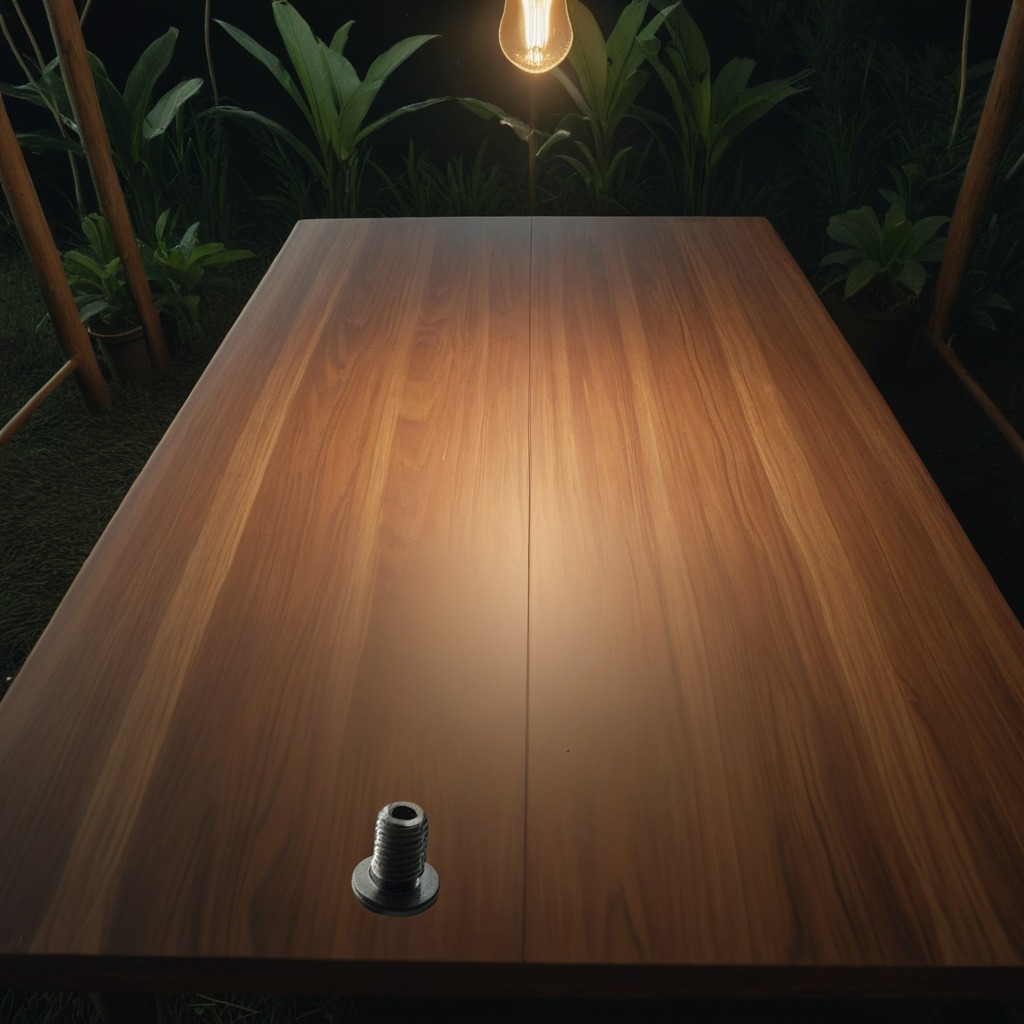
A metal screw lies on a wooden table inside a jungle field workshop tent at night dim ambient light soft shadows worn but